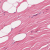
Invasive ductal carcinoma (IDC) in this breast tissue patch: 0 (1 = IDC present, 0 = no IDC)